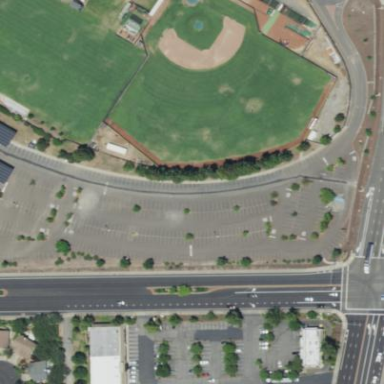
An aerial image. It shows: Baseball pitch for leisure land activities.